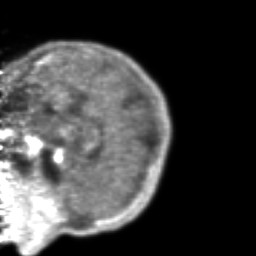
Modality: PET
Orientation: sagittal
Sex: female
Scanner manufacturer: ge